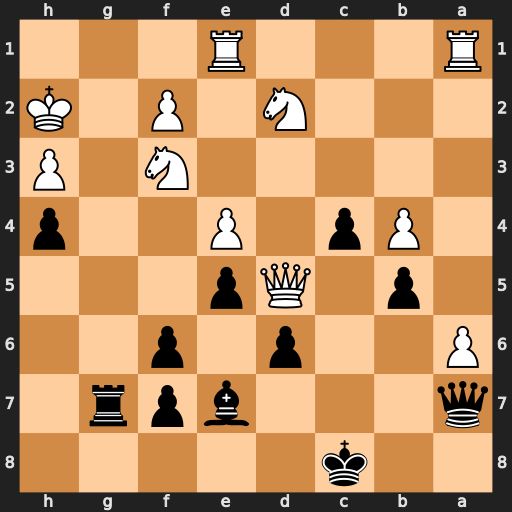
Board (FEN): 2k5/q3bpr1/P2p1p2/1p1Qp3/1Pp1P2p/5N1P/3N1P1K/R3R3
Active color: b
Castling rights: -
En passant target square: -
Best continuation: Qxf2+ Kh1 Qg2#